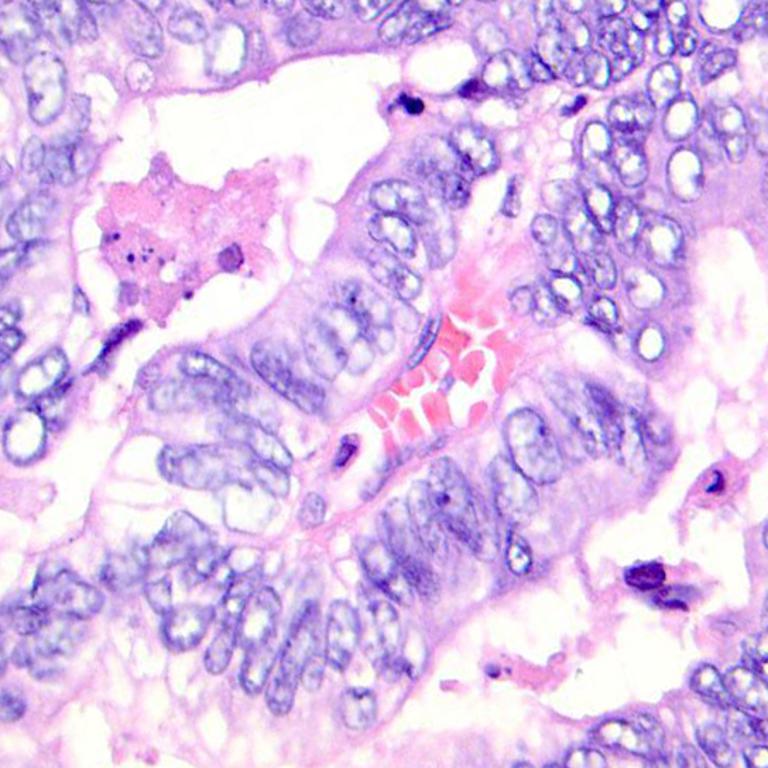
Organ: colon
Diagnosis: adenocarcinomas